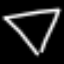
Label: diamond